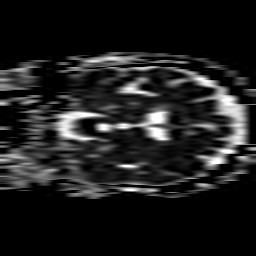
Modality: ADC
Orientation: coronal
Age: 68
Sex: female
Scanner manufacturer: philips
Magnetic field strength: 1.5 T
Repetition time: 4.694 s
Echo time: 0.07764 s